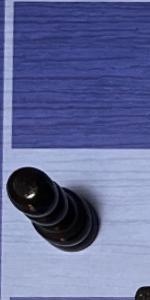
Label: Pawn_Black